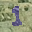
Label: 1